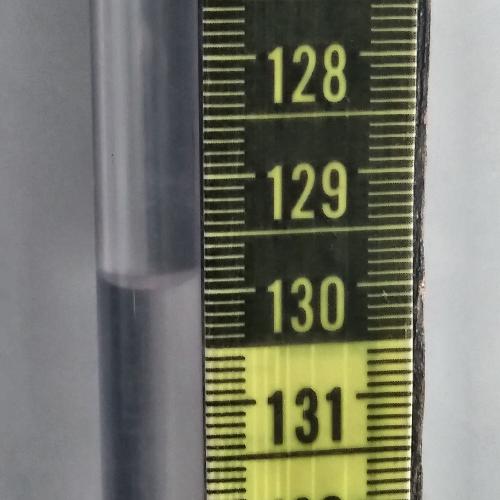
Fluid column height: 129.9 cm